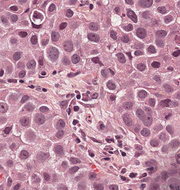
Tumor epithelial tissue: yes
Tumor-associated stroma tissue: yes
Normal tissue: no